Question: I'd like to use the attached png as an image of an UIBarButtonItem.
I'd like to set its black background as transparent, but I can't find any way to set it as mask color in XCode. How can I make it transparent? Thanks very much!

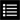
Answer: Easiest way it to make the black background transparent in Photoshop and use it in the project. I use it that way and it works fine for me.